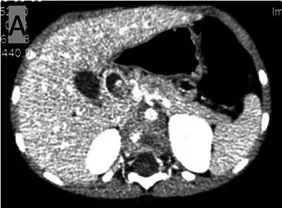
CT and MR results before radical surgery. (A,C,E) CT scan of the abdomen and pelvis with intravenous contrast agent showing an ill-defined 2.9 cm. X 2.8 cm mass with delayed enhancement of the uncinate process with proximal dilatation.
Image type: radiology (ct)